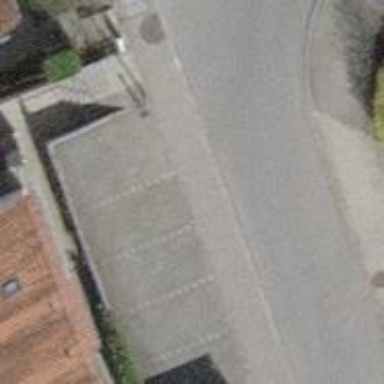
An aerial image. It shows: Sidewalk.